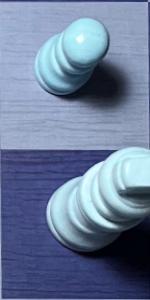
Label: King_White